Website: walmart
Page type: cart
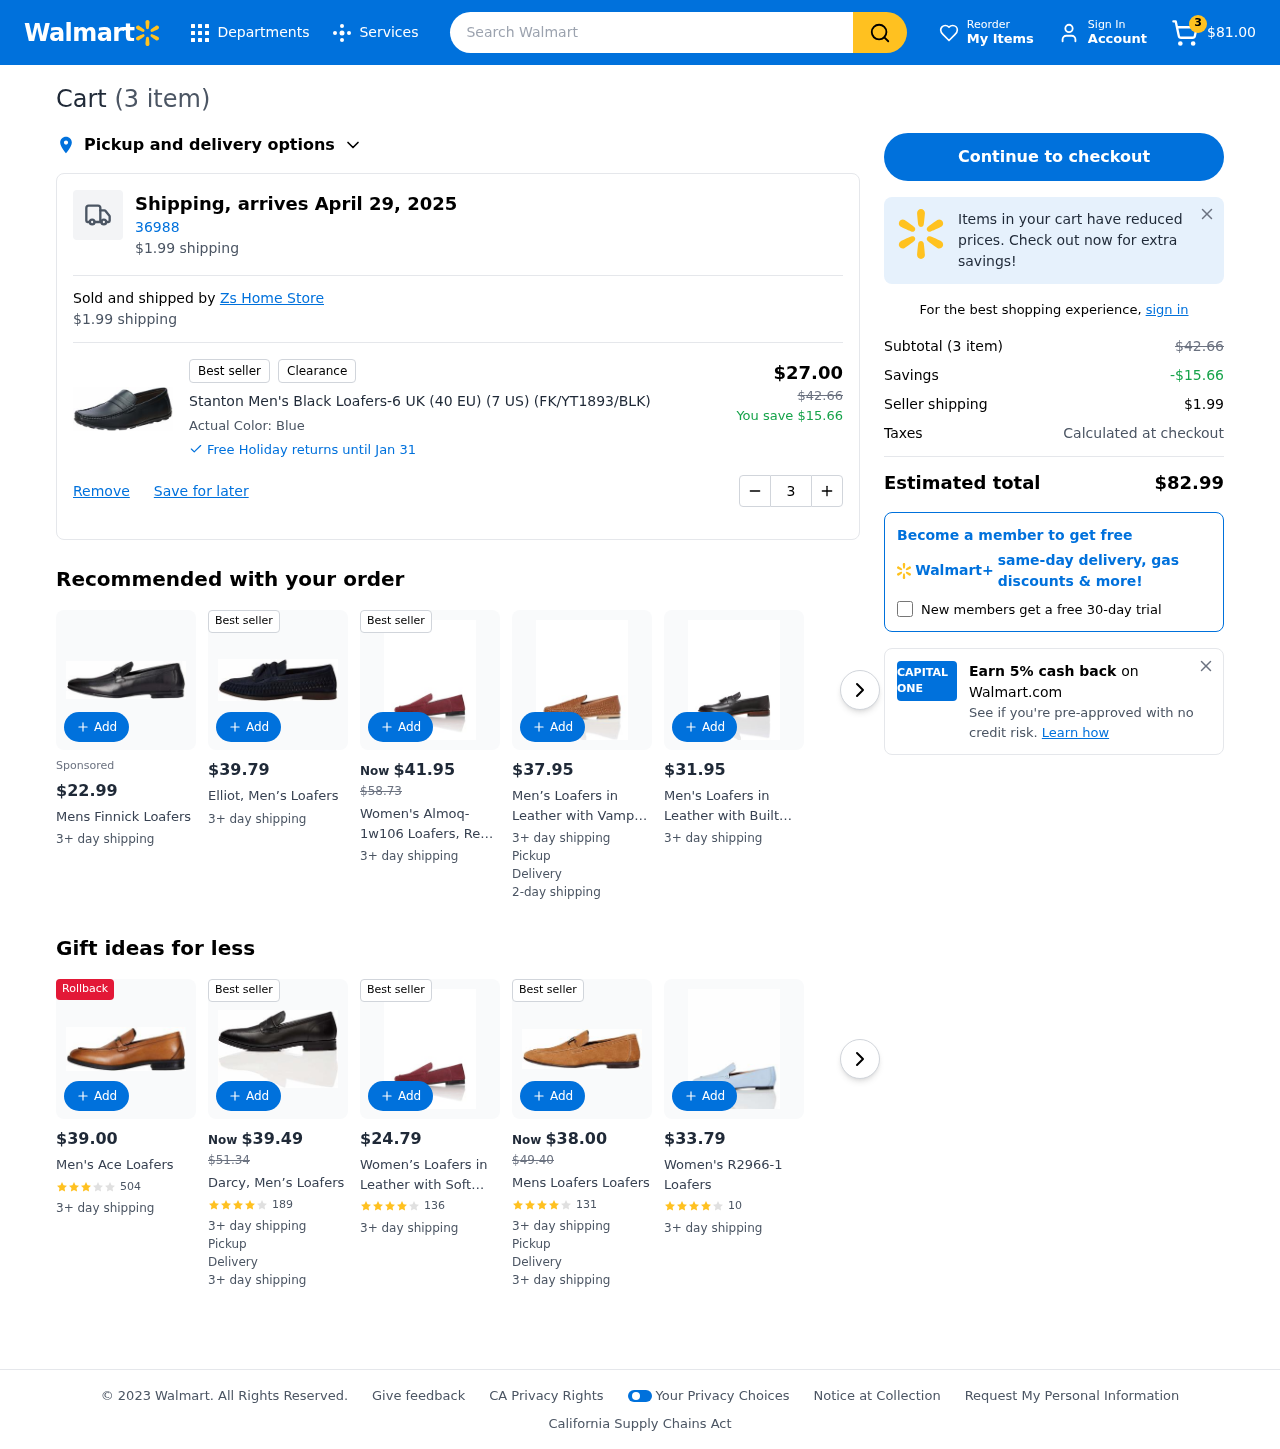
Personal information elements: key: PII_POSTCODE
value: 36988
Product elements: key: PRODUCT1_NAME
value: Stanton Men's Black Loafers-6 UK (40 EU) (7 US) (FK/YT1893/BLK)
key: PRODUCT1_PRICE
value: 27
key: PRODUCT1_QUANTITY
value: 3
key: PRODUCT1_ORIGINAL_PRICE
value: $42.66
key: PRODUCT1_SAVINGS
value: $15.66
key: PRODUCT1_SAVINGS
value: -$15.66
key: PRODUCT2_PRICE
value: $22.99
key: PRODUCT2_NAME
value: Mens Finnick Loafers
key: PRODUCT3_PRICE
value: $39.79
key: PRODUCT3_NAME
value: Elliot, Men’s Loafers
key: PRODUCT4_PRICE
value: $41.95
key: PRODUCT4_ORIGINAL_PRICE
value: $58.73
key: PRODUCT4_NAME
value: Women's Almoq-1w106 Loafers, Red Burgundy, 8 US
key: PRODUCT5_PRICE
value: $37.95
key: PRODUCT5_NAME
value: Men’s Loafers in Leather with Vamp Woven Embellishment, Brown (Tan), 7 UK
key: PRODUCT6_PRICE
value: $31.95
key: PRODUCT6_NAME
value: Men's Loafers in Leather with Built Wooden Sole, Black (Black), 10.5 UK
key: PRODUCT7_PRICE
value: $39.00
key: PRODUCT7_NAME
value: Men's Ace Loafers
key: PRODUCT7_NUM_RATINGS
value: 504
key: PRODUCT8_PRICE
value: $39.49
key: PRODUCT8_ORIGINAL_PRICE
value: $51.34
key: PRODUCT8_NAME
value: Darcy, Men’s Loafers
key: PRODUCT8_NUM_RATINGS
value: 189
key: PRODUCT9_PRICE
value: $24.79
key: PRODUCT9_NAME
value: Women’s Loafers in Leather with Soft Back, Red (Burgundy), 5 UK,ALMOQ-1W1-06
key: PRODUCT9_NUM_RATINGS
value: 136
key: PRODUCT10_PRICE
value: $38.00
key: PRODUCT10_ORIGINAL_PRICE
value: $49.40
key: PRODUCT10_NAME
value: Mens Loafers Loafers
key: PRODUCT10_NUM_RATINGS
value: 131
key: PRODUCT11_PRICE
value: $33.79
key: PRODUCT11_NAME
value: Women's R2966-1 Loafers
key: PRODUCT11_NUM_RATINGS
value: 10
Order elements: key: ORDER_NUM_ITEMS
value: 3
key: ORDER_NUM_ITEMS
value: (3 item)
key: ORDER_SUBTOTAL
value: $81.00
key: ORDER_DELIVERY_DATE
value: Shipping, arrives April 29, 2025
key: ORDER_SHIPPING_COST
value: $1.99
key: ORDER_TOTAL
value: $82.99
Search elements: key: HEADER_SEARCH
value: Search Walmart